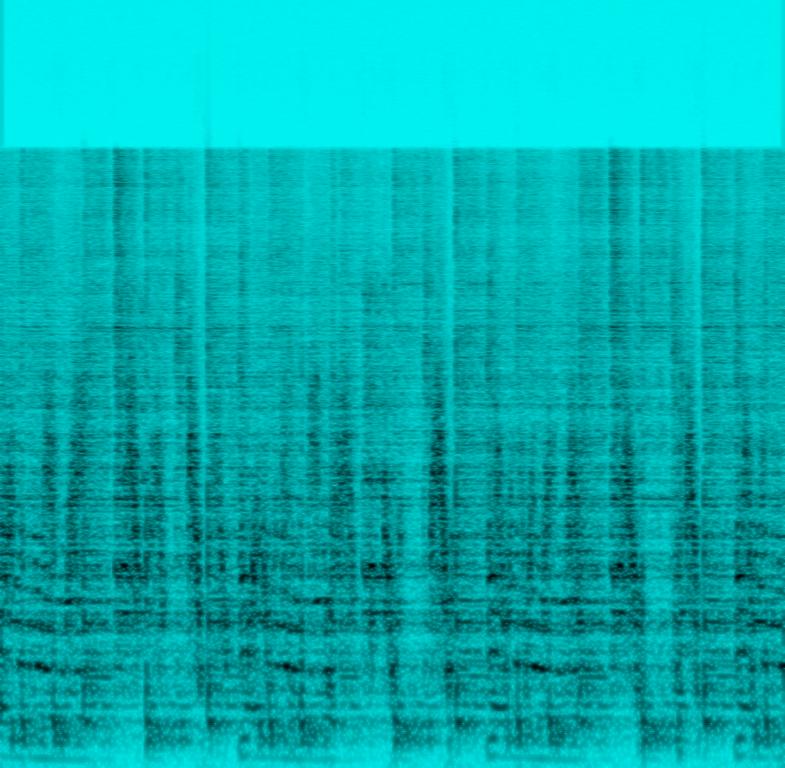
Live, amateur recording of record scratching over an instrumental old-school hip hop beat.